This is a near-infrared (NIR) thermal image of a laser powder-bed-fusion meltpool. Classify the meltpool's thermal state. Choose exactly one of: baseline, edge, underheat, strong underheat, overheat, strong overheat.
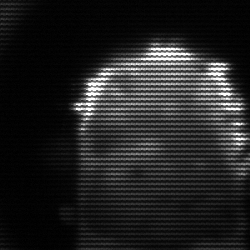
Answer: baseline